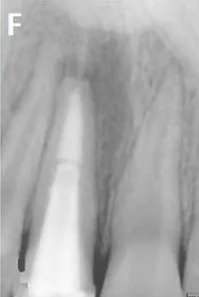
Postoperative radiograph after completion of intraradicular reinforcement.
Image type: radiology (x_ray)